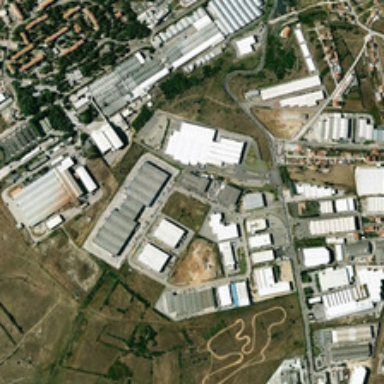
There are red roof residential buildings and factory buildings with white and grey roofs near the roads on the green and brown ground .